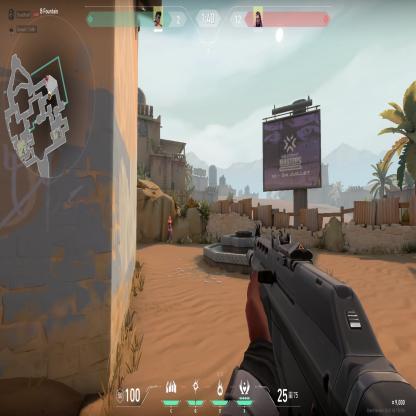
Label: enemy